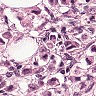
Metastatic tissue present: yes